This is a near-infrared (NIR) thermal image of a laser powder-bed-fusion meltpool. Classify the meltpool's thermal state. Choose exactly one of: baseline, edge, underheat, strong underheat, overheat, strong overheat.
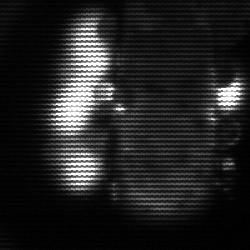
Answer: strong underheat